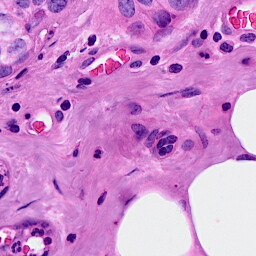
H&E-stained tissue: Breast